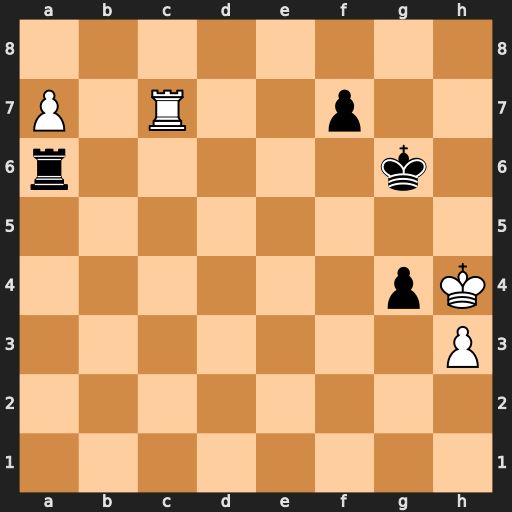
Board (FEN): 8/P1R2p2/r5k1/8/6pK/7P/8/8
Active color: w
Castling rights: -
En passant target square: -
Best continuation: Rc6+ Rxc6 a8=Q